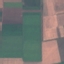
Land use / land cover class: AnnualCrop